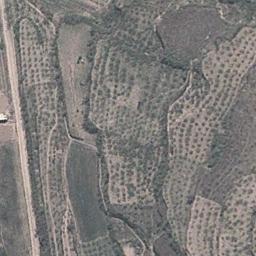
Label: terrace